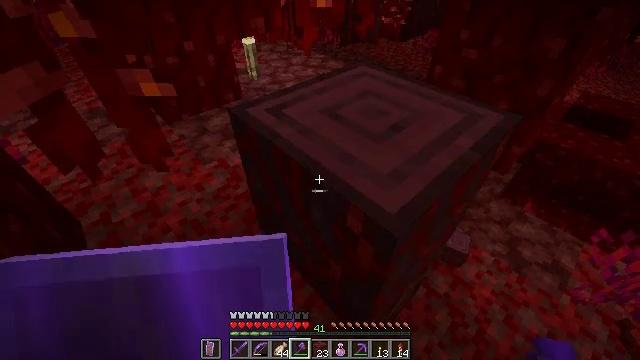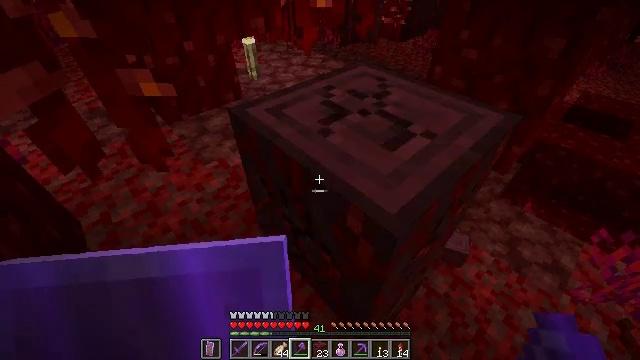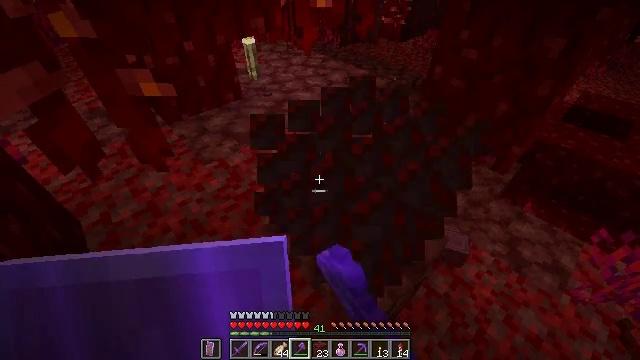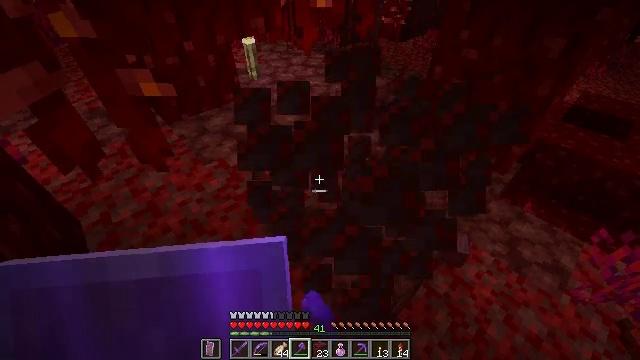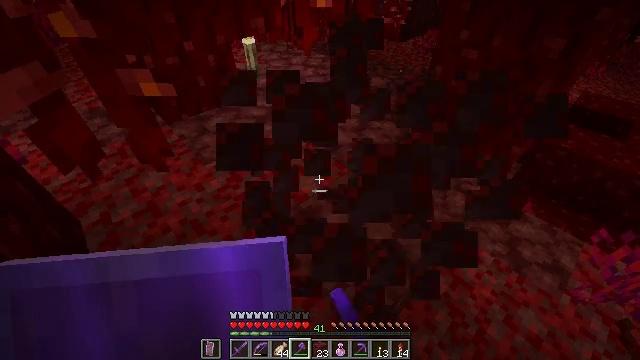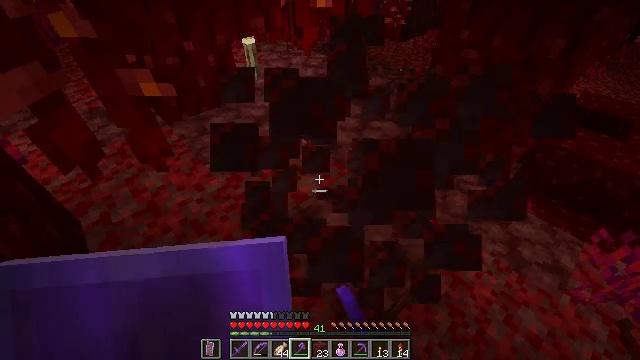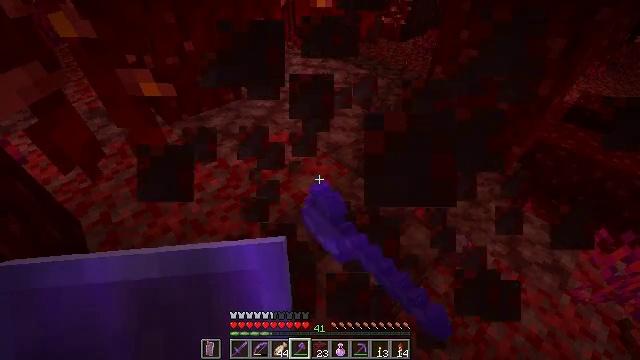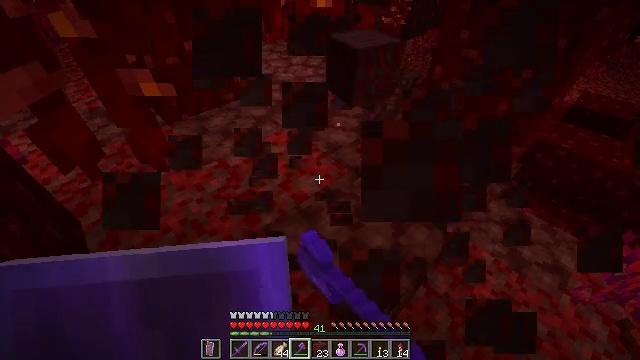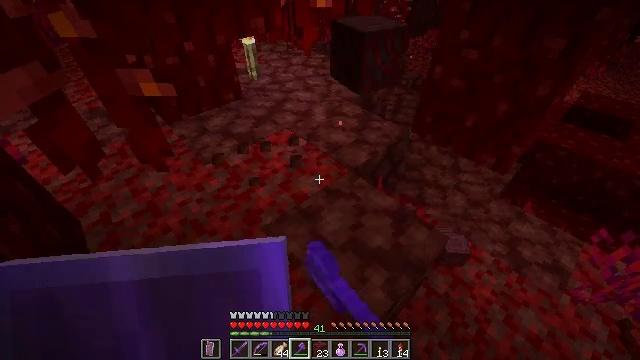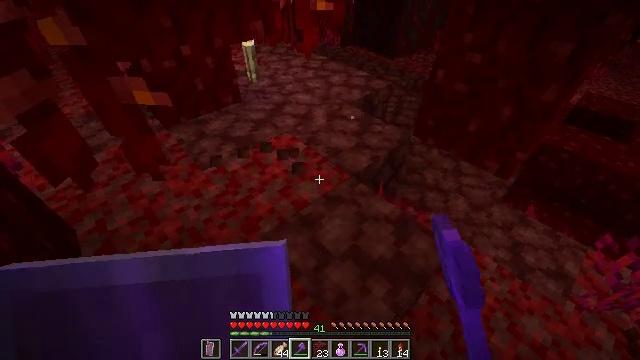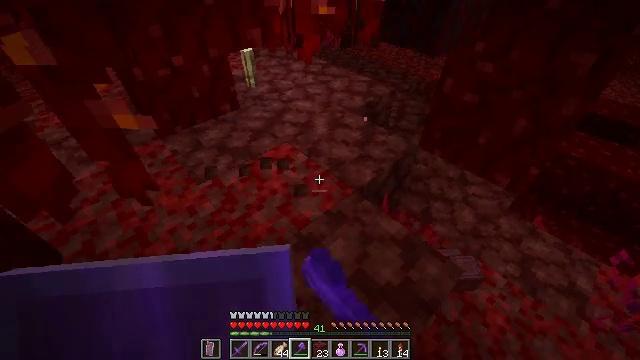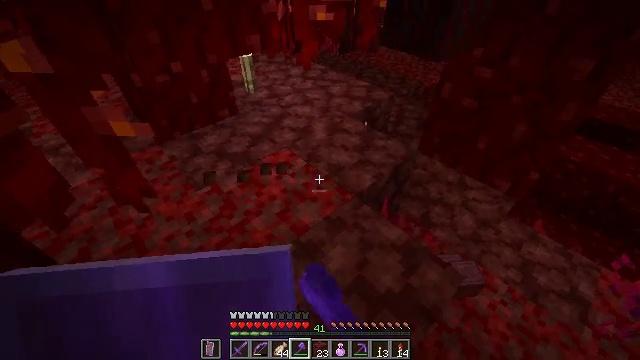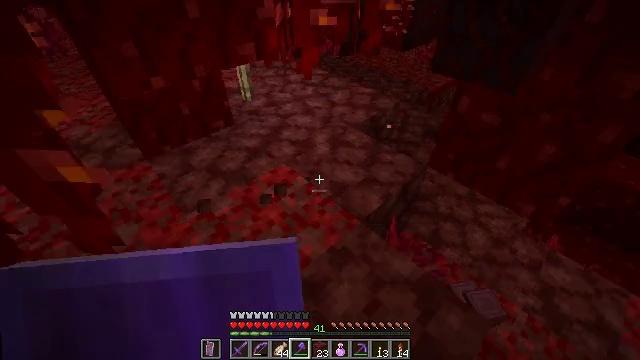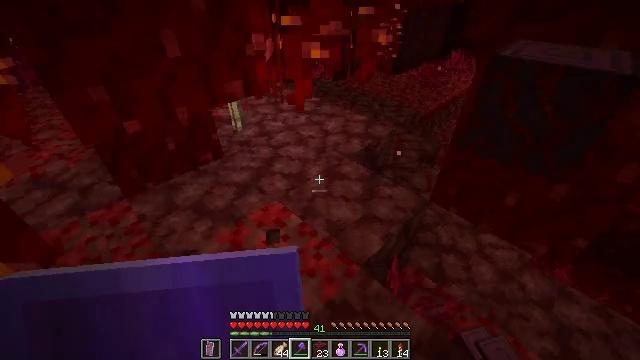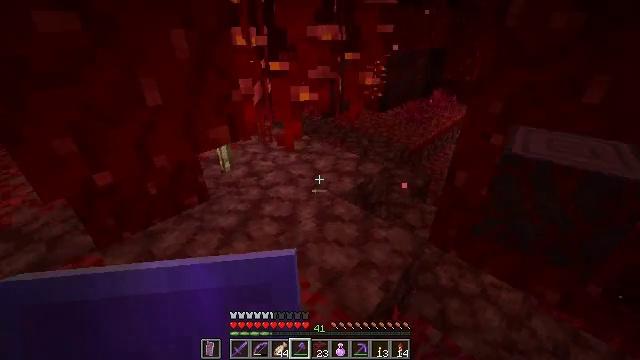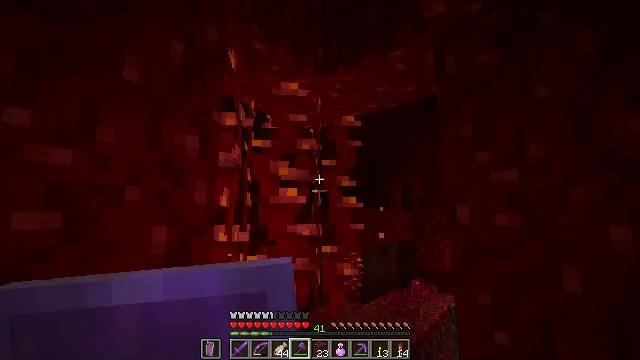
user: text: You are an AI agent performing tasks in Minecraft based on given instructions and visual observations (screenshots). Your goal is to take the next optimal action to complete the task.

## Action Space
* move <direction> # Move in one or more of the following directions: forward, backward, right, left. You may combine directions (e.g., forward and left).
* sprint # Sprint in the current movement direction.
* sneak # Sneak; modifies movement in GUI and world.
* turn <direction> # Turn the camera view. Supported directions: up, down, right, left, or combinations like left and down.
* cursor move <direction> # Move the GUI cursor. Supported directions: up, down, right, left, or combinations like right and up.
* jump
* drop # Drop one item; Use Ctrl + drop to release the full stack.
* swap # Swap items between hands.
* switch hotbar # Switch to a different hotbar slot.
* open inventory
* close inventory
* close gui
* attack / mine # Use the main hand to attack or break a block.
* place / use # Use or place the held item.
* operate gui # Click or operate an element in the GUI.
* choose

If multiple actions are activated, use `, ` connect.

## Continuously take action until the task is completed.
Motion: motion action
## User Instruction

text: Break the crimson stem to collect it.
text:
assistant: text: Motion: attack / mine
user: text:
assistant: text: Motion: attack / mine
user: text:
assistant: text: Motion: attack / mine
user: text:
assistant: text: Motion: attack / mine
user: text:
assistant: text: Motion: attack / mine
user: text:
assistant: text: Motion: attack / mine
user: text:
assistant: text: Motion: attack / mine
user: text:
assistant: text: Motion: attack / mine
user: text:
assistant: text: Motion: move forward, attack / mine
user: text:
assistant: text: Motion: move forward
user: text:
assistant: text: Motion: move forward
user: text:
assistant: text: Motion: move forward
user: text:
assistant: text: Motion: move forward, turn right and up
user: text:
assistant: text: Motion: turn right and up
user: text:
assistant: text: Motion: turn right and up
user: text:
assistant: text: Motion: turn right and up
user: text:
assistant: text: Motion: turn up
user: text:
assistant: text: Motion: turn up
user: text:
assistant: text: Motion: no_op
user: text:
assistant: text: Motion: no_op
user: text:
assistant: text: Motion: no_op
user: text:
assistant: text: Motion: no_op
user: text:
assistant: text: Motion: no_op
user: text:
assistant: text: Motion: no_op
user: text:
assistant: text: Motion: no_op
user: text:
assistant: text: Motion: no_op
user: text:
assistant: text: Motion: no_op
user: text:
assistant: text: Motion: no_op
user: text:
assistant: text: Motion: no_op
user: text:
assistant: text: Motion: no_op